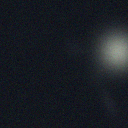
Screen state: off